Interaction volume radius: 10 \u00c5
Interaction volume height: 10 \u00c5
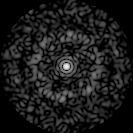
Disorder parameter: 0.8616